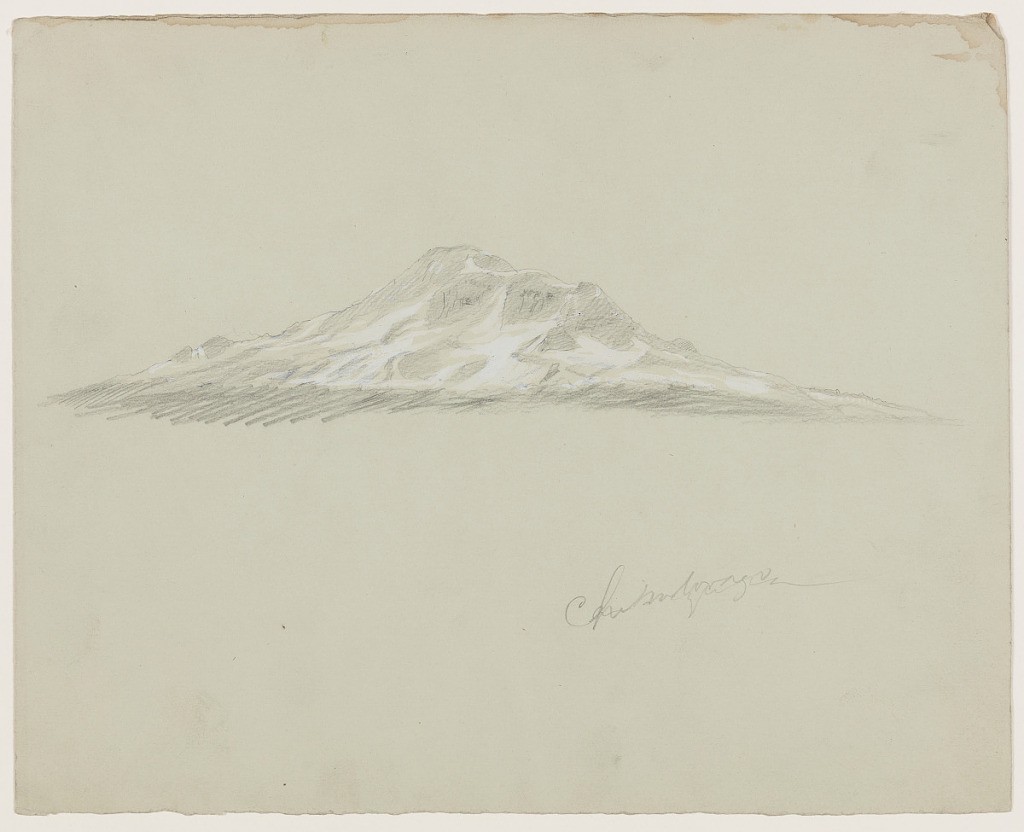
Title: The Peak of Chimborazo, Ecuador
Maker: Frederic Edwin Church, American, 1826–1900
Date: July 1857
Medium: Graphite, brush and white gouache on gray-green paper
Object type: Drawing
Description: Landscape sketch of the peak of the stratovolcano Chimborazo in Ecuador. The peak is shown by itself at center, with its various snowfields, cliffs, and ravines rendered in some detail. The base of the mountain is loosely articulated.